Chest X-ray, AP view. Patient: 45 years old, sex F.
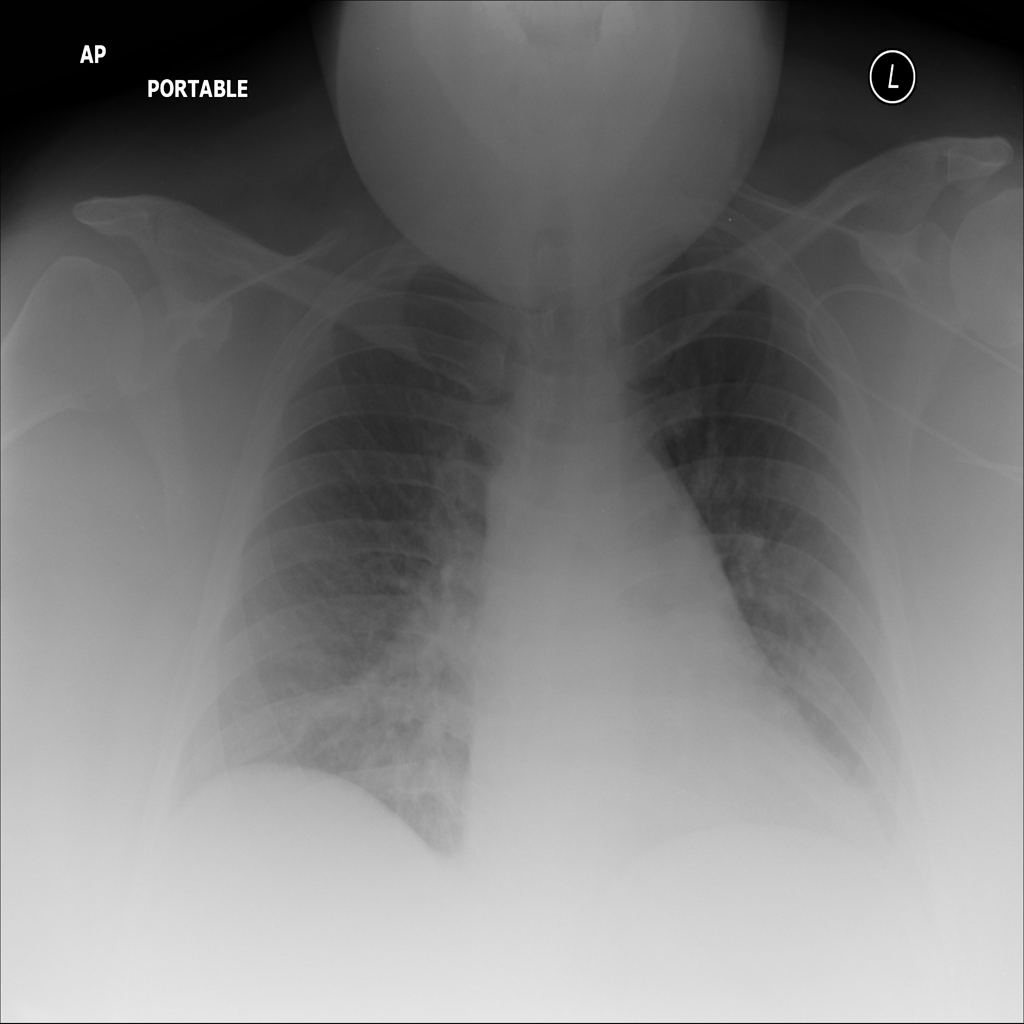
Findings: No Finding